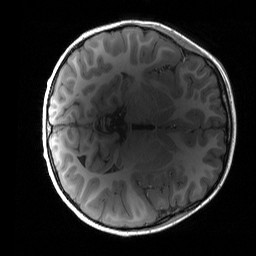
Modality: T1w
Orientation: axial
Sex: male
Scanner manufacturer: siemens
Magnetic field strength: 3 T
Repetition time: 1.9 s
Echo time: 0.00243 s